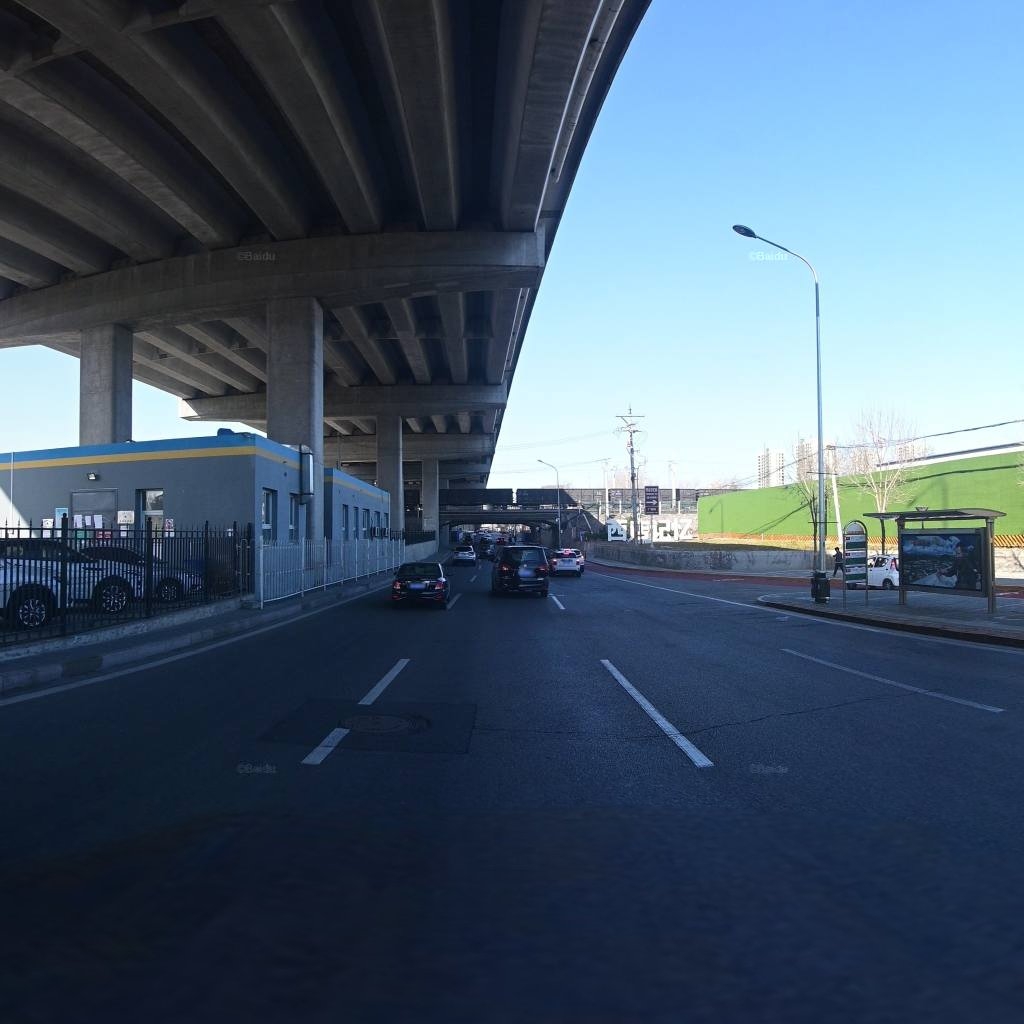
Region: Chaoyang
Road damage annotations: transverse crack, manhole cover